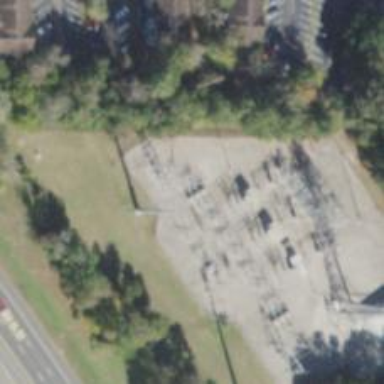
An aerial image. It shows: Switch used for power control.